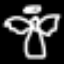
Label: angel